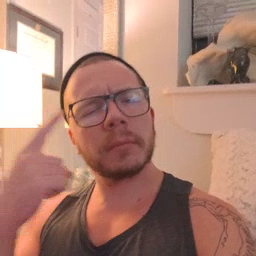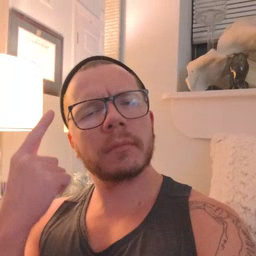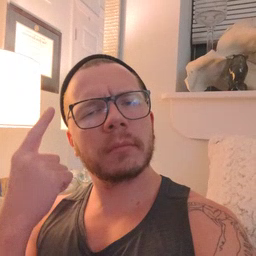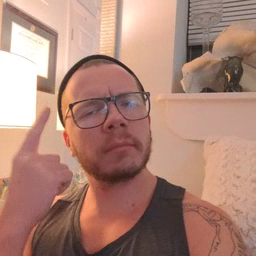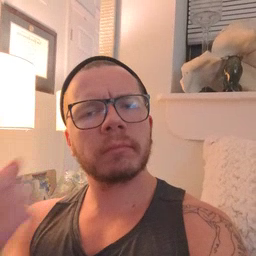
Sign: think